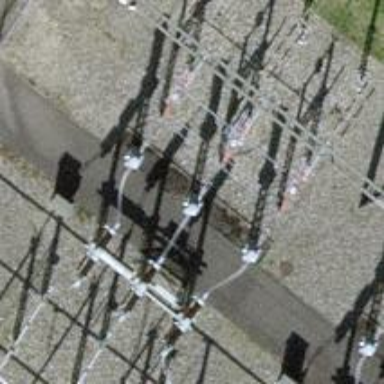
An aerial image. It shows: Three cables of power line.